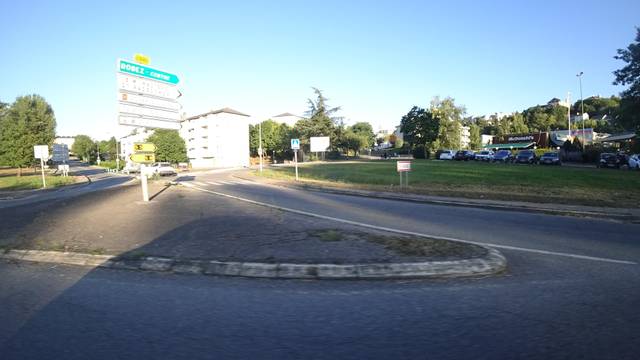
Region: France
Coordinates: 44.361, 2.57